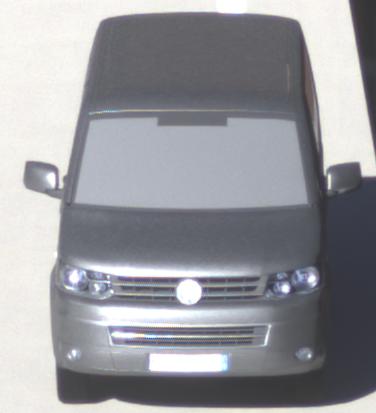
Make: VW Commercial Vehicles (Nutzfahrzeuge)
Model: T5 Multivan 2.0
Detailed model: T5 Multivan
Model produced from: 2009/09
Model produced until: 2013/06
Doors: 4
Color: gray
Road condition: dry road
Daytime: morning or afternoon
Contrast: high contrast